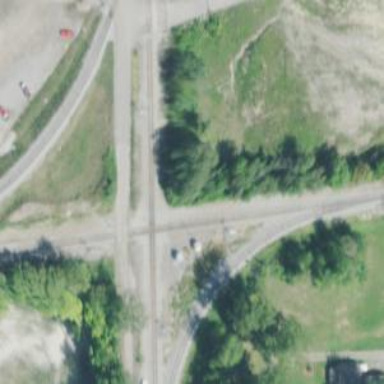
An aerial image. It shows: Railway crossing.